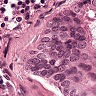
Metastatic tissue present: yes